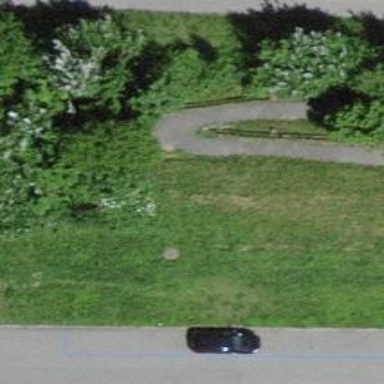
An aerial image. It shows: Paved footway.